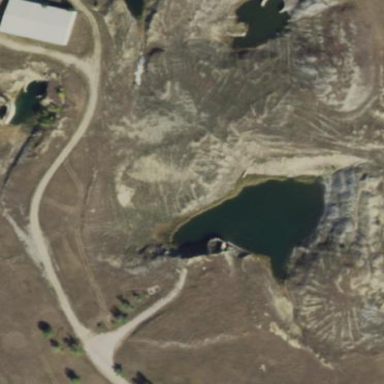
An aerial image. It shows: Quarry area.